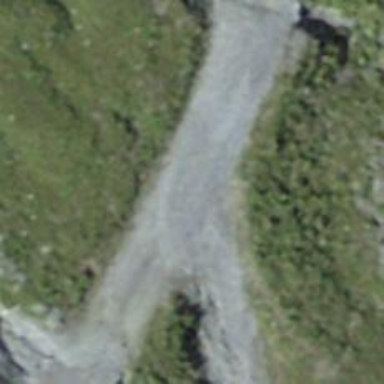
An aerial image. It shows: Gravel path.